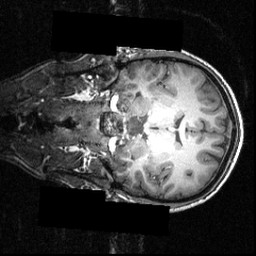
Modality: T1w
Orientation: coronal
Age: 22
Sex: male
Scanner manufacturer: siemens
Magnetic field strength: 3.951 T
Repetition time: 1.5 s
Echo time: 0.00335 s